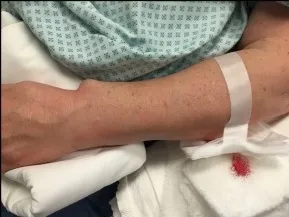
Open left forearm deformity with sagittal ultrasound image of the left forearm demonstrating a foreign body.
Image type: radiology (x_ray)